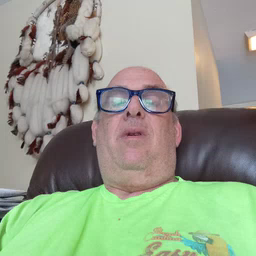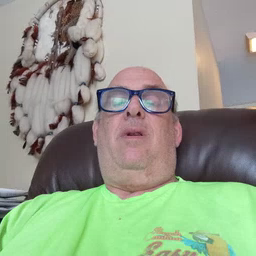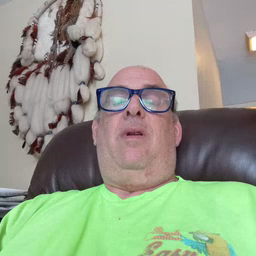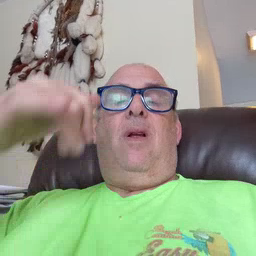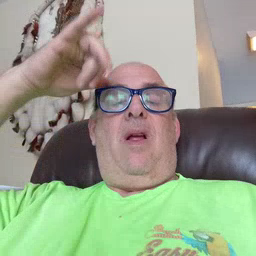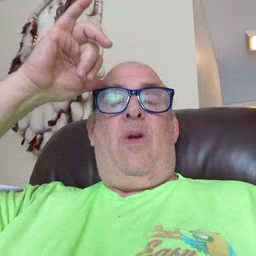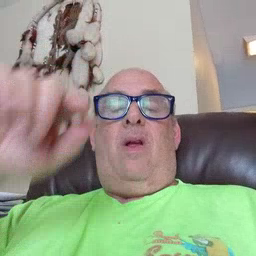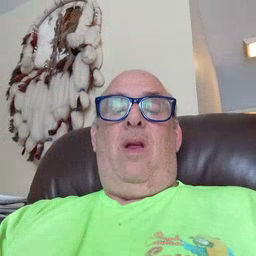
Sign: cow